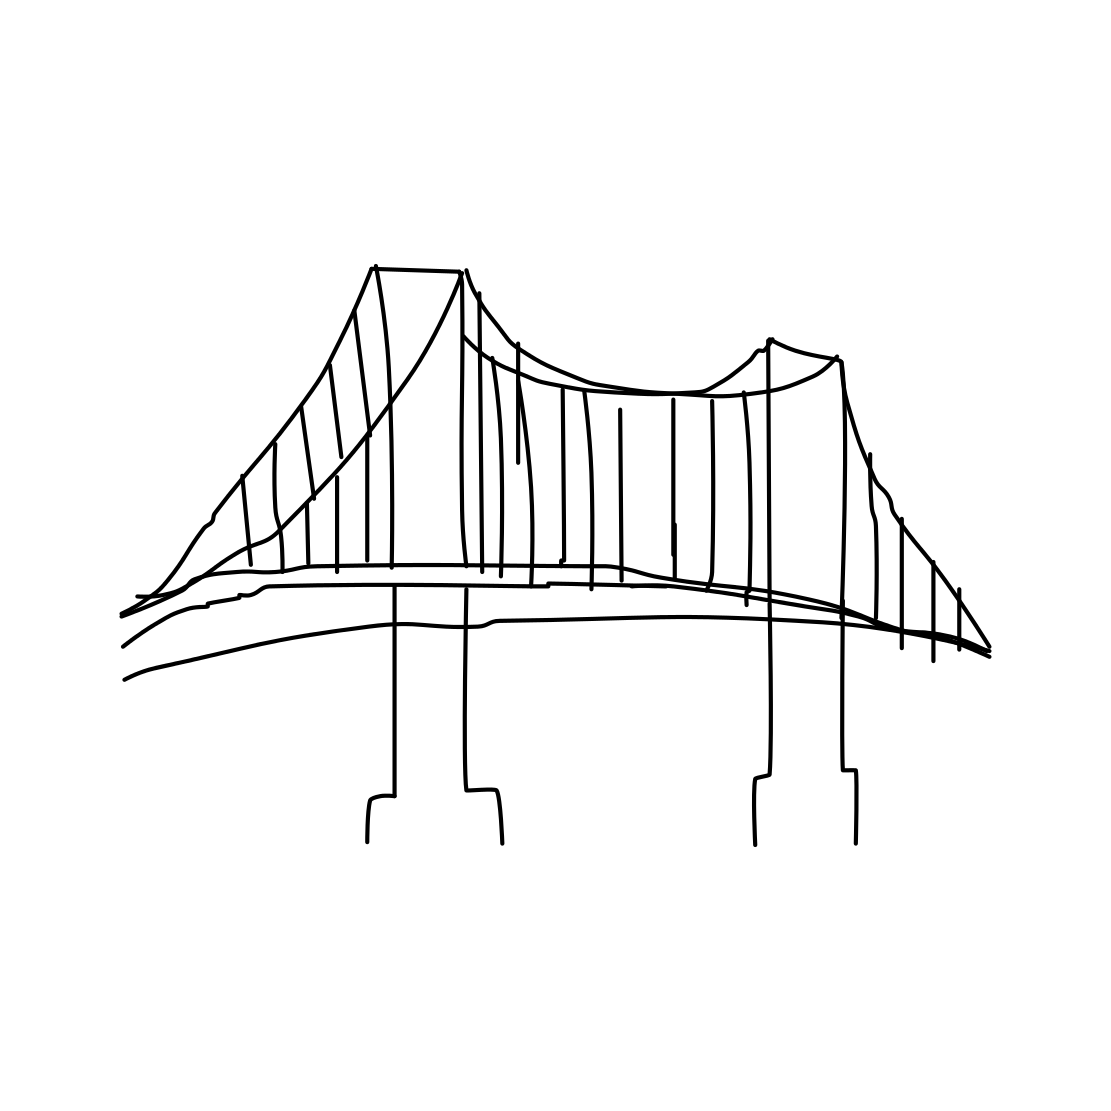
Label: bridge